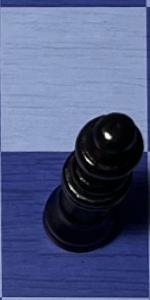
Label: Queen_Black